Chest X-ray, PA view. Patient: 51 years old, sex M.
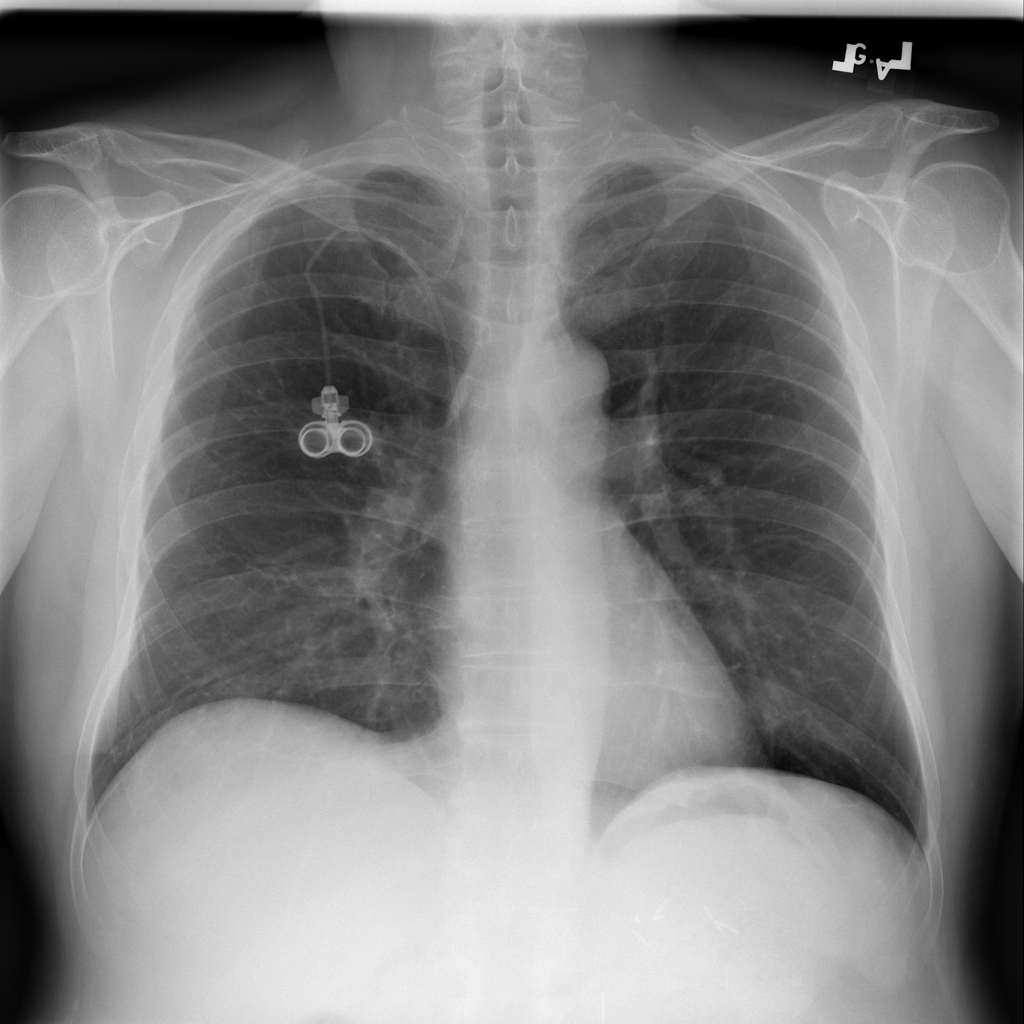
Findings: No Finding